Question: I've found that the little x icon in IE 9 and lower does not bind to any of my jquery events like it does in IE 10 (and better browsers like chrome). This is the x icon I'm talking about:

Is there a way I can manually bind this little x icon? I've seen lots of posts on how to hide the x button using css like this:
'''
<style type="text/css">
::-ms-clear {
display: none;
}
</style>
'''
but I actually wont to bind a click event to this thing. can it be done?
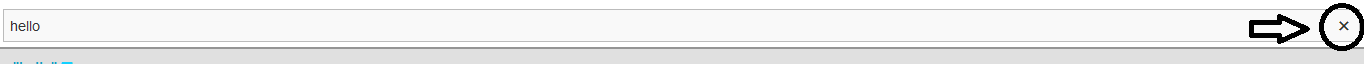
Answer: It's not possible to bind to pseudo elements. You can however create a div and position it absolutely over top of it and then bind to that. That should stop the user from clicking the actual x.